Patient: sex F, age 71
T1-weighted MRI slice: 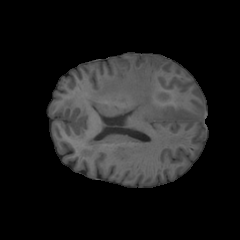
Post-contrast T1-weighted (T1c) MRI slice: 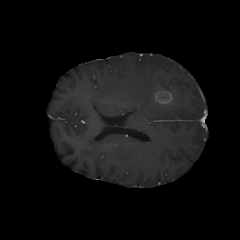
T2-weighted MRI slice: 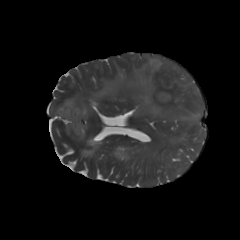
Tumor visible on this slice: yes
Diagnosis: Glioblastoma, IDH-wildtype
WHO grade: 4